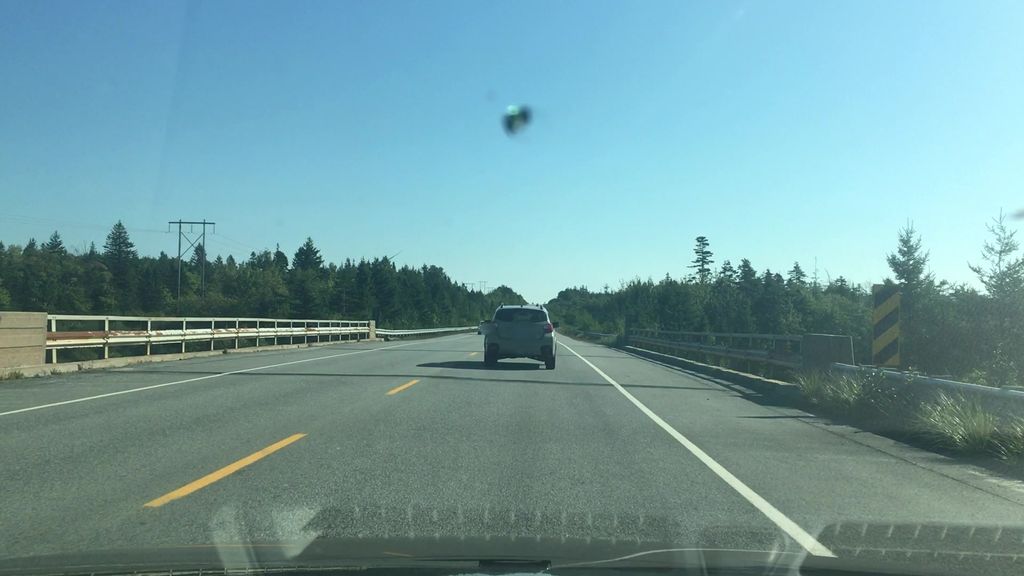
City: halifax